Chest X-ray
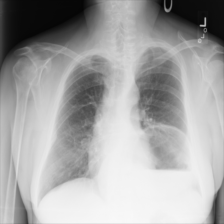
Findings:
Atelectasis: negative
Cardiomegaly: negative
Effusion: negative
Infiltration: negative
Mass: negative
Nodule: negative
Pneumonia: negative
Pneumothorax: negative
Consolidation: negative
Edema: negative
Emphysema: negative
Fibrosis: negative
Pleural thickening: negative
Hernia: positive